四年级 · 度量几何学
下图中不能表示 $150^{\circ}$ 的是（）。
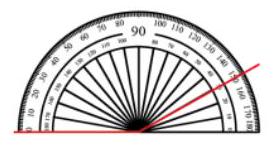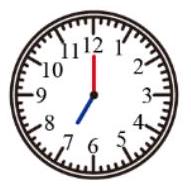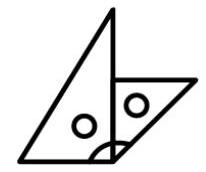
A.

B.

C.

答案: C